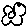
Label: flower